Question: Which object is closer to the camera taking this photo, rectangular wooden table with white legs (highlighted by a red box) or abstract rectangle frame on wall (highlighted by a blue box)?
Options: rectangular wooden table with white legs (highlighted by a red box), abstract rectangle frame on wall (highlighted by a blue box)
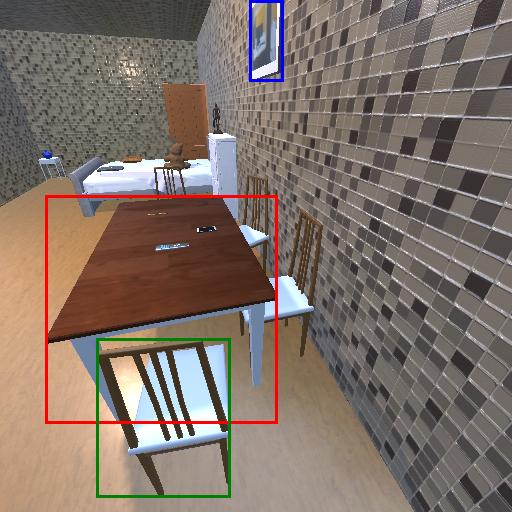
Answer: rectangular wooden table with white legs (highlighted by a red box)